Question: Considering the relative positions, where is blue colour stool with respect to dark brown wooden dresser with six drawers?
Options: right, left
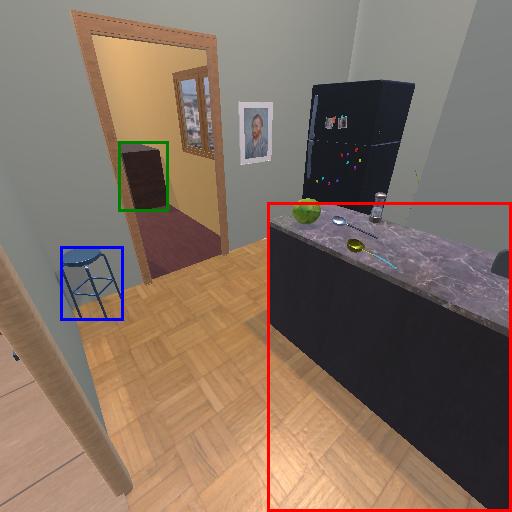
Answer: right